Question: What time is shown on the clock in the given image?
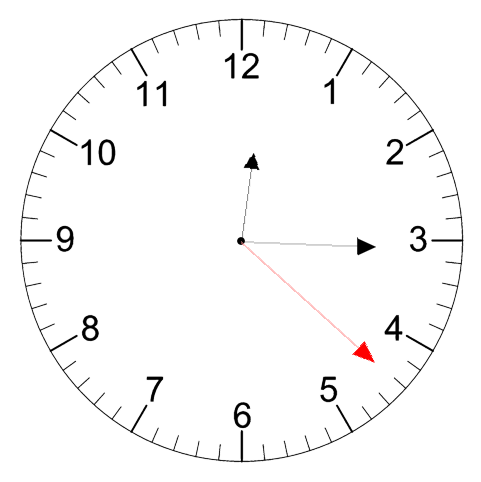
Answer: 12:15:22